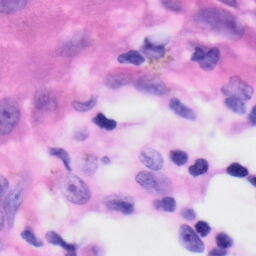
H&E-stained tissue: Skin